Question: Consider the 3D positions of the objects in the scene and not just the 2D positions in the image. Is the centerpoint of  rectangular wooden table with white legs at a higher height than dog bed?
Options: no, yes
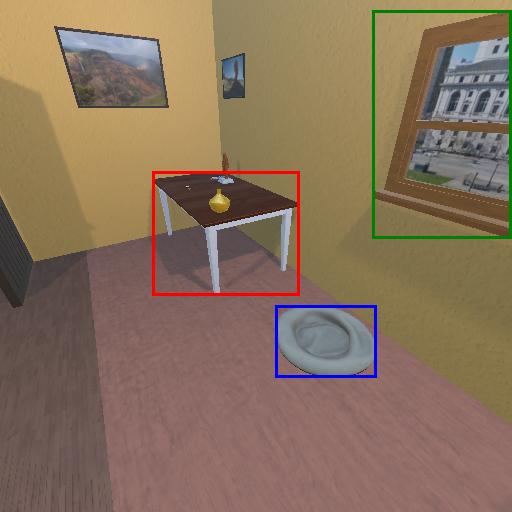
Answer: no